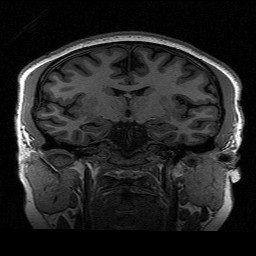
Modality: T1w
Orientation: sagittal